Question: I want to delete the dataframe index value specific like in 11th row 80 value using python dataframe pandas. I want to delete the value at the 11th row column no. of clients 86. I want to delete specific 86 only not row or column using python.

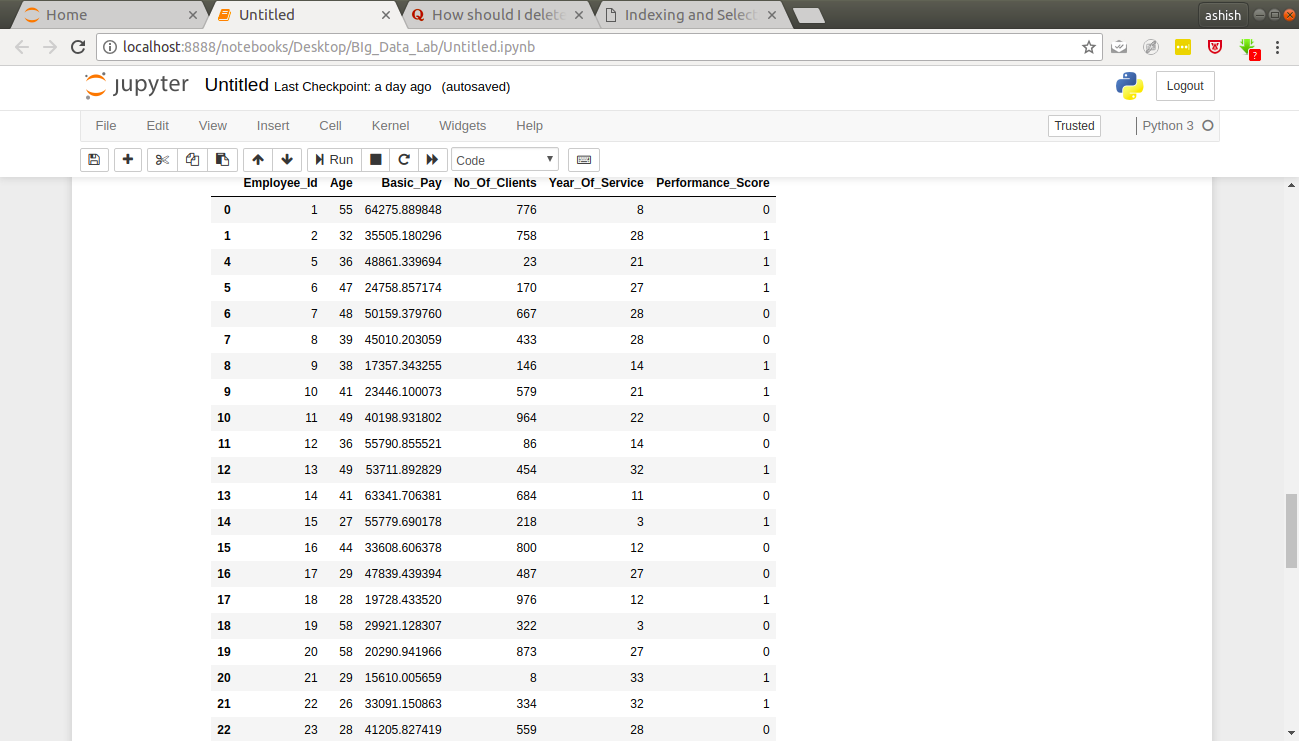
Answer: If 'delete' means 'set to zero', then you can set the value in column 'No_Of_Clients' of row with index 11 by
'''
df.at[11, 'No_Of_Clients'] = 0
'''
Alternatively, you can also set it to 'None' or 'np.nan' depending on your needs.